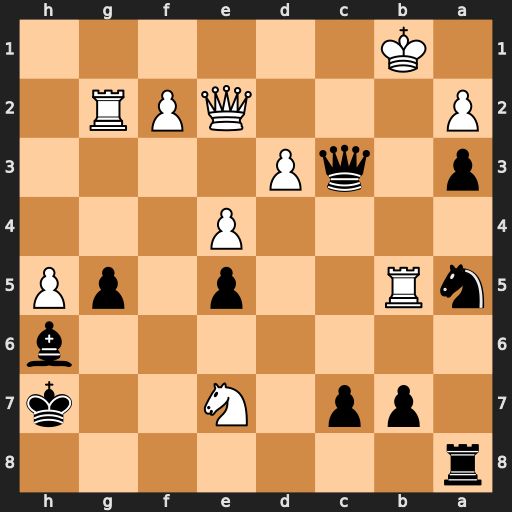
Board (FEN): r7/1pp1N2k/7b/nR2p1pP/4P3/p1qP4/P3QPR1/1K6
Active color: b
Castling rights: -
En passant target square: -
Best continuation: c6 Nd5 cxd5 Qc2 Qe1+ Qc1 Qe2